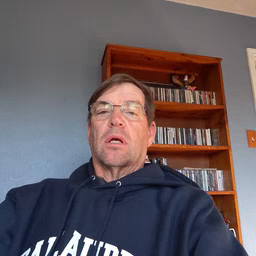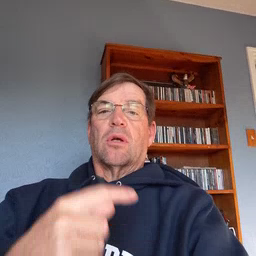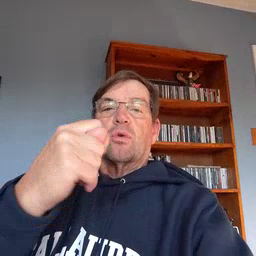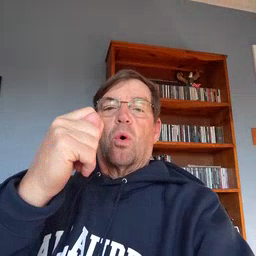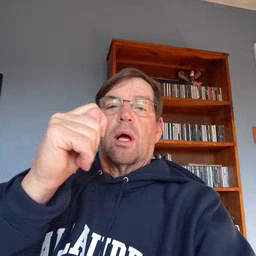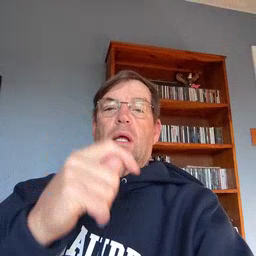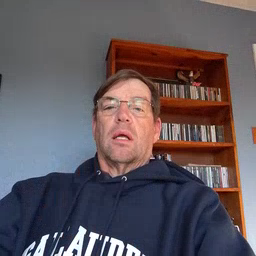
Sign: toy